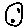
Label: moon